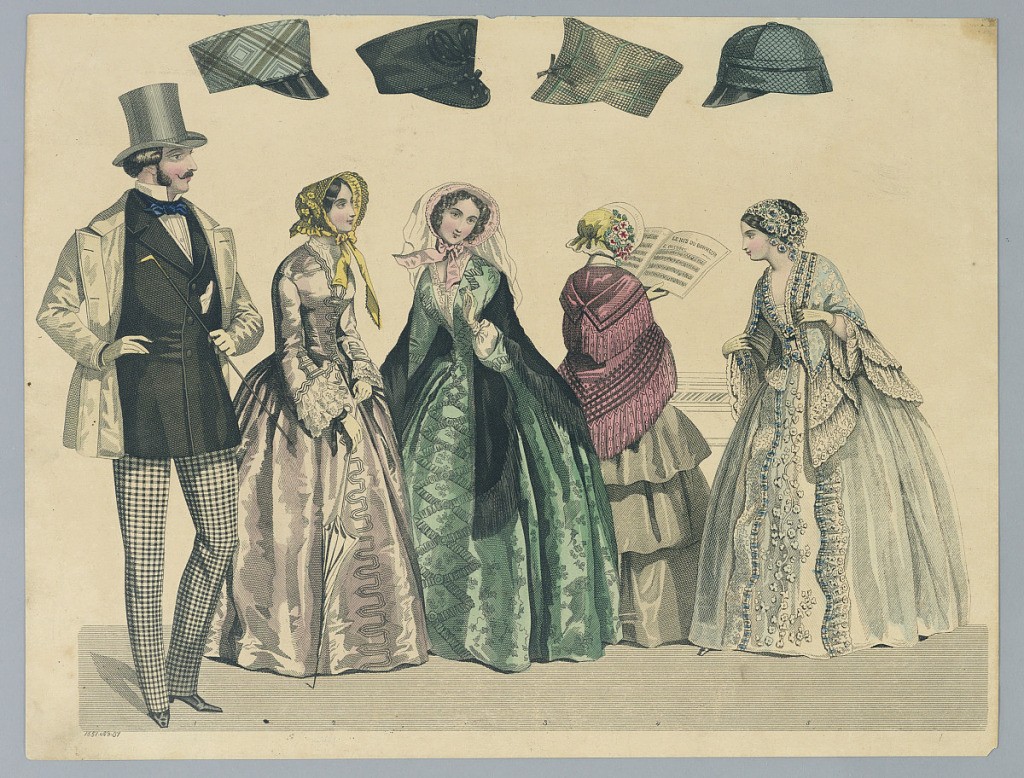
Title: Fashion Plate
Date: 1851
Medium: Engraving, brush and watercolor on paper
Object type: Print
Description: Man at left, with a cane. Four women standing to the right of him, one reading a score by a piano. Four caps above.